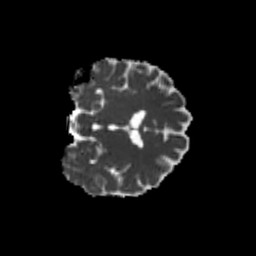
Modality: MD
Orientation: coronal
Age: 22
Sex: female
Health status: healthy
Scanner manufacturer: philips
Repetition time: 7.398 s
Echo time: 0.08599 s